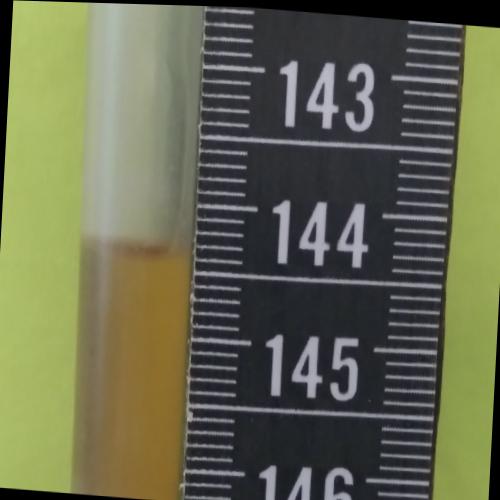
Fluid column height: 144.4 cm